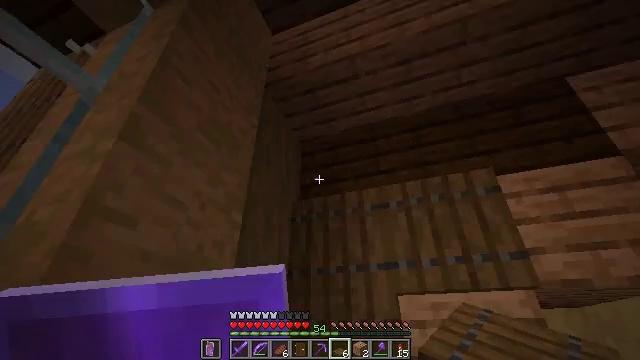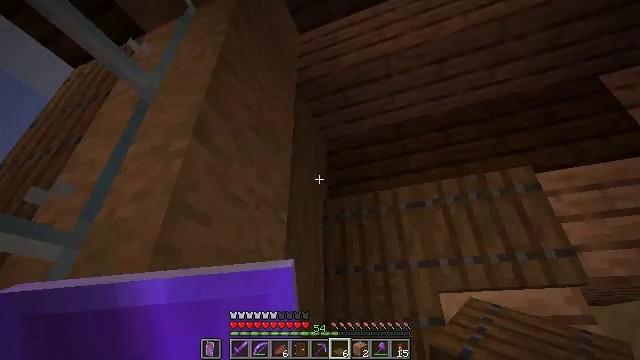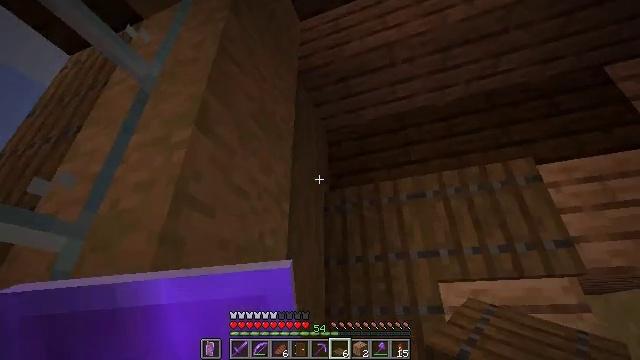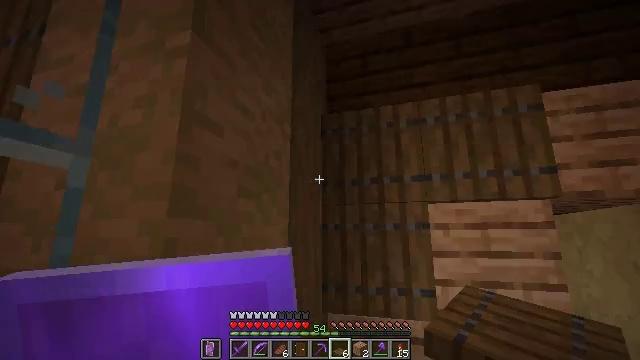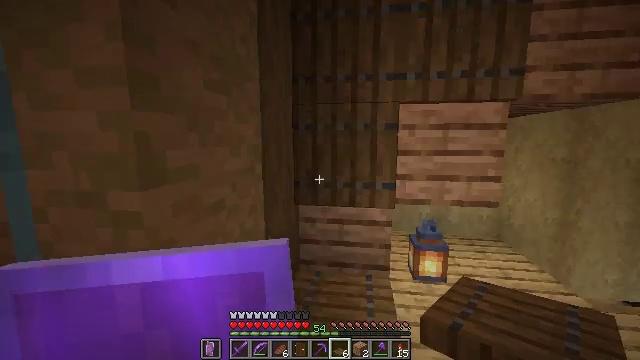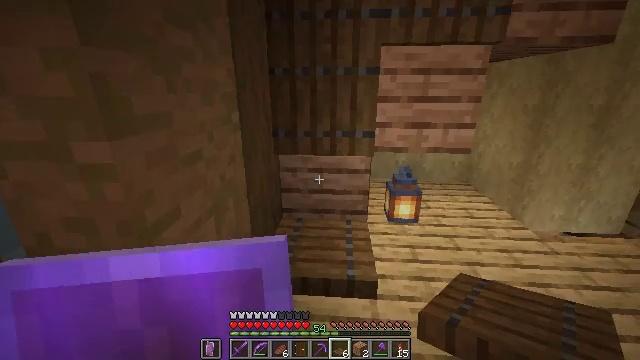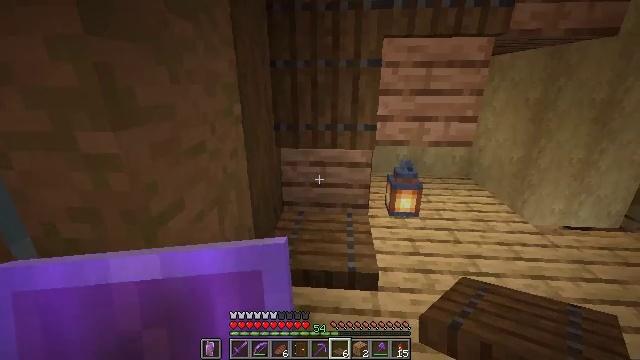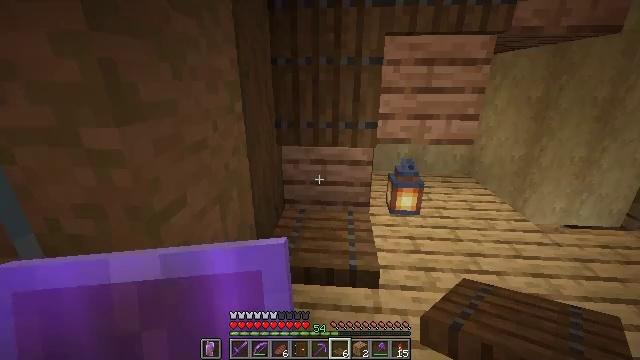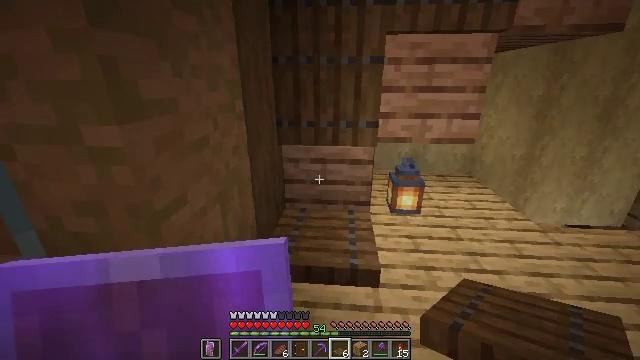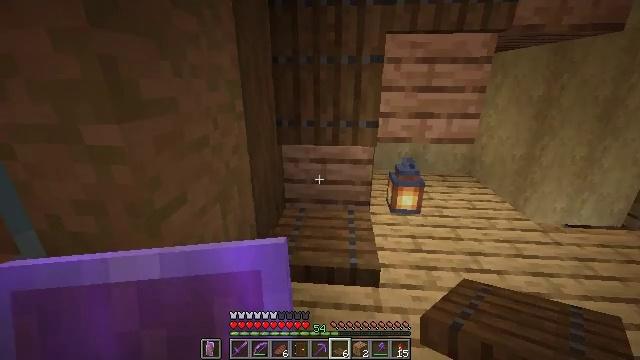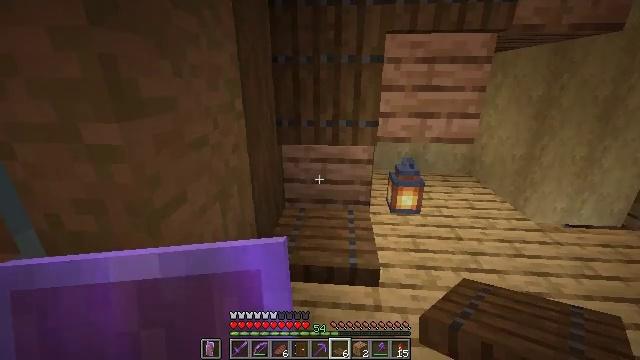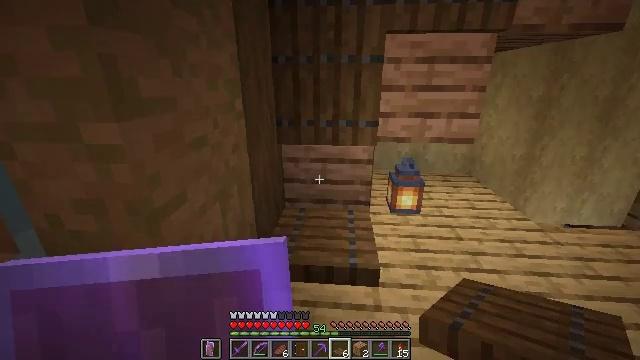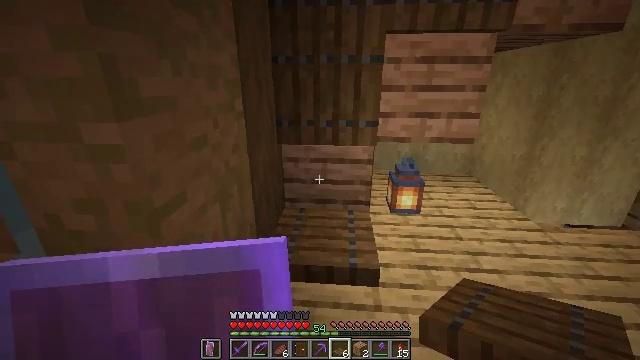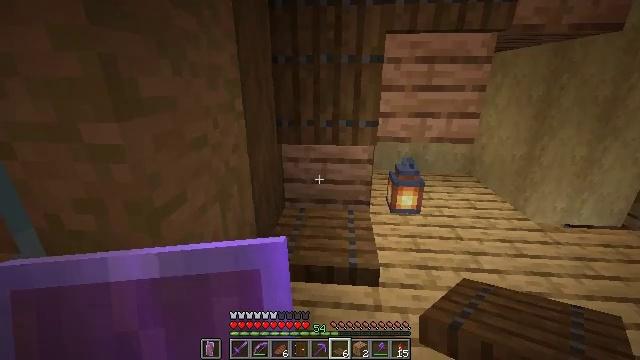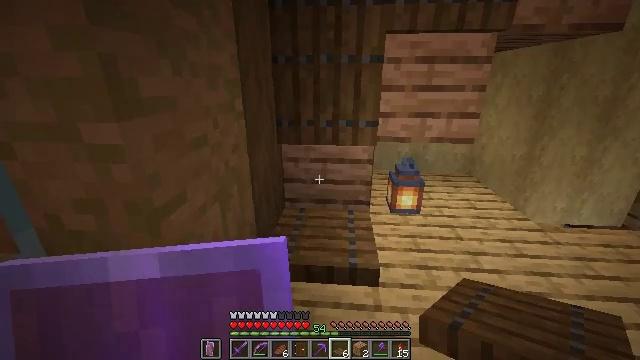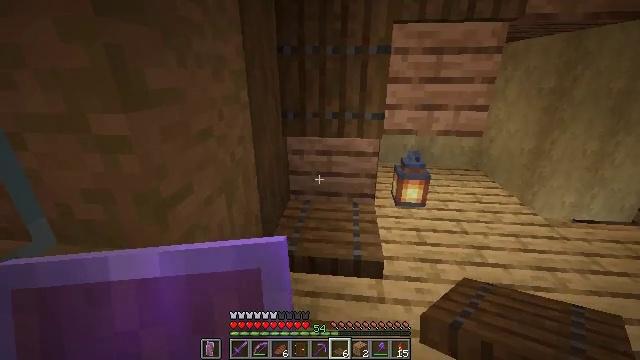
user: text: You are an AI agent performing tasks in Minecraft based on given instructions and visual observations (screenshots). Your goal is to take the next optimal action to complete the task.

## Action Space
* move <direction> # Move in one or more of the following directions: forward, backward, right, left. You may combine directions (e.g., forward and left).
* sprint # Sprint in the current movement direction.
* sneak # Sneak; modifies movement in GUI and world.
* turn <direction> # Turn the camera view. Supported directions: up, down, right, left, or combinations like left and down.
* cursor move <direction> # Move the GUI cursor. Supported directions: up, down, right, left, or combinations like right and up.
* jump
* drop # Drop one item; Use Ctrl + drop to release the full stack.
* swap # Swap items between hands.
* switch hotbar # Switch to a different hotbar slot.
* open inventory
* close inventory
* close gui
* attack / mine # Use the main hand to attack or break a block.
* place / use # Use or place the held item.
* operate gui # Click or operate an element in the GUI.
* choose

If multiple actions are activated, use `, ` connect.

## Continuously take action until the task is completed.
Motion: motion action
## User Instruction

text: Mine the spruce trapdoor by breaking it.
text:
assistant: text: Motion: move left
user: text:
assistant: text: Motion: turn down
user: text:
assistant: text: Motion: turn right and down
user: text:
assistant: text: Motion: turn right and down
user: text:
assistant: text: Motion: turn right and down
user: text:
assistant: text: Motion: turn down
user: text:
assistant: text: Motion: no_op
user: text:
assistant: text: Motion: no_op
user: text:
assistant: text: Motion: no_op
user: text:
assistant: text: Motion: no_op
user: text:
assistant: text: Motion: no_op
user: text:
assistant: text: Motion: no_op
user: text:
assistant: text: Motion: no_op
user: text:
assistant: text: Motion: no_op
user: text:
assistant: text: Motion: turn left and down
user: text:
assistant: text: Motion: turn left and down
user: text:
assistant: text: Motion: turn left and down
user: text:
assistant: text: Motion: no_op
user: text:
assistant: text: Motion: no_op
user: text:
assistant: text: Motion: no_op
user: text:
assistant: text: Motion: no_op
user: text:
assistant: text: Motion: no_op
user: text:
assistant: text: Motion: no_op
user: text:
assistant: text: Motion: no_op
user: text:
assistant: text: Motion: no_op
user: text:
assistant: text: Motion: no_op
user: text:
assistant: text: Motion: no_op
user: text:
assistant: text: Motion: no_op
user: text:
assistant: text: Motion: no_op
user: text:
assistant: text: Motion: no_op